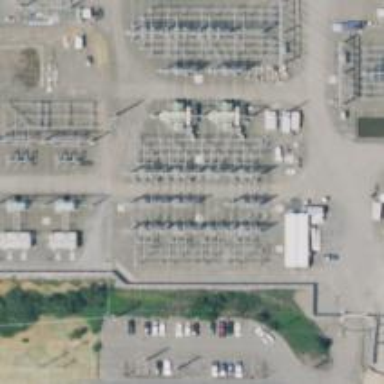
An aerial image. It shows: Switch used for power control.